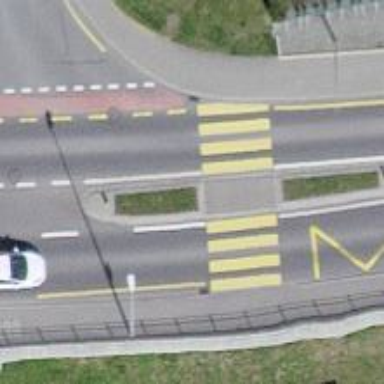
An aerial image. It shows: Kerb barrier.